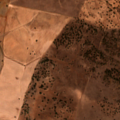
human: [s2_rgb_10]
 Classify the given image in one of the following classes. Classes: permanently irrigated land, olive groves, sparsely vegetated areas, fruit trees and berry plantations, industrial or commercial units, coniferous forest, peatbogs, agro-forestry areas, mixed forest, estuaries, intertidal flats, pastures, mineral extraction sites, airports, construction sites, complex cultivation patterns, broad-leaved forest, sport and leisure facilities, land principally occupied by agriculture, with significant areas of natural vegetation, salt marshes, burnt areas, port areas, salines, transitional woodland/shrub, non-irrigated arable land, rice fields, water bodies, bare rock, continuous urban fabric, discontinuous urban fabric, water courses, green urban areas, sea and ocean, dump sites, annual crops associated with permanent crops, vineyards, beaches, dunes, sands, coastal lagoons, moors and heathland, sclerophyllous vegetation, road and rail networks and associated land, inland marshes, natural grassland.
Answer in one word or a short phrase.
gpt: non-irrigated arable land, agro-forestry areas, broad-leaved forest